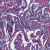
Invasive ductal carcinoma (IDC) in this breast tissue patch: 1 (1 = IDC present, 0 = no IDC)